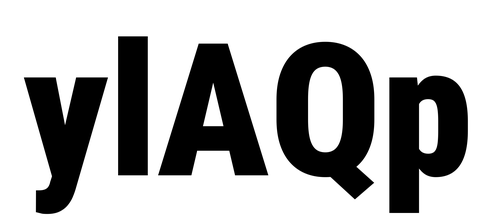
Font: Roboto_Condensed_Black